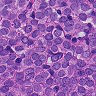
Metastatic tissue present: yes